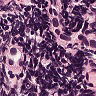
Metastatic tissue present: no